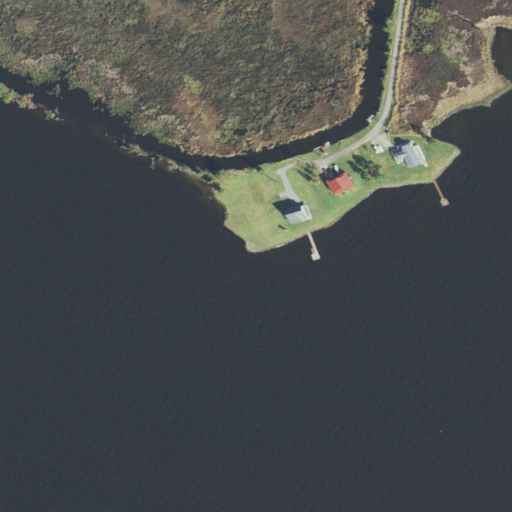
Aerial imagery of cape in North Carolina named Gum Point containing open water, herbaceous wetlands, low intensity development, and open development